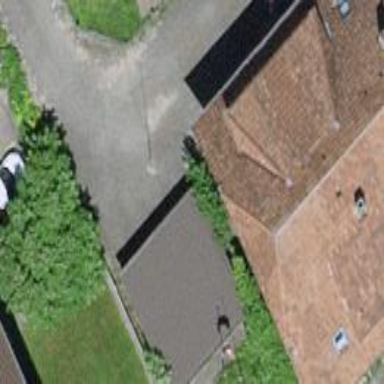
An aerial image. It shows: View of roof of building.